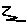
Label: zigzag